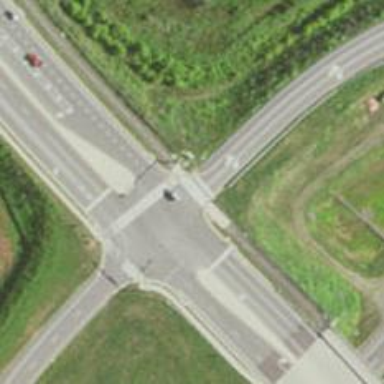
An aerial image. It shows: Crossing on the cycleway.